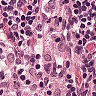
Metastatic tissue present: no